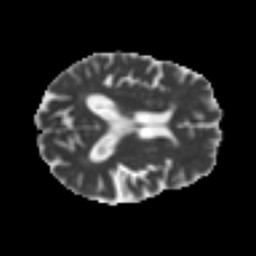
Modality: MD
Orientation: axial
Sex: female
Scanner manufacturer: ge
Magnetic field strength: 3 T
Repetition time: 7 s
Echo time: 0.08 s